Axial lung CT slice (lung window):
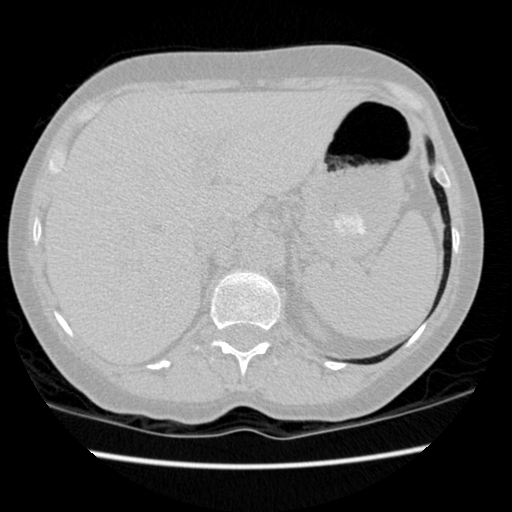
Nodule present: no